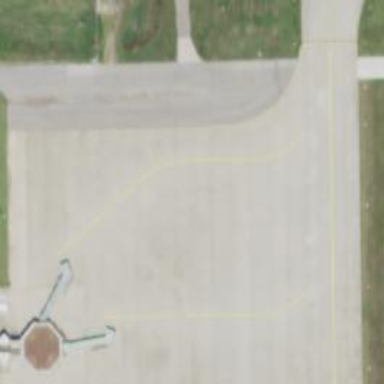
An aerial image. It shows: Image of taxiway at airport.